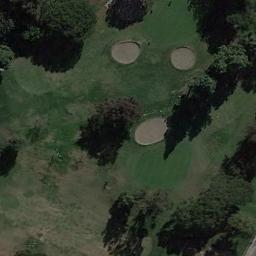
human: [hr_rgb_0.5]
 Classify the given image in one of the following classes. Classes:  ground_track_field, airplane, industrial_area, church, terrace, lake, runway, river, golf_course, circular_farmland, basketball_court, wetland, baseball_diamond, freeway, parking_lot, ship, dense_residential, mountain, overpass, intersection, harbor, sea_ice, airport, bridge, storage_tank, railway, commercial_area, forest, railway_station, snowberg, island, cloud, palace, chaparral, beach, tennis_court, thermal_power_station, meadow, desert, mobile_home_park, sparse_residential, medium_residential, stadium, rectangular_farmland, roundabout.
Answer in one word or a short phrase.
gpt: golf_course